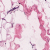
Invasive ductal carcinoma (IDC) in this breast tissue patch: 0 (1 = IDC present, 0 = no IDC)